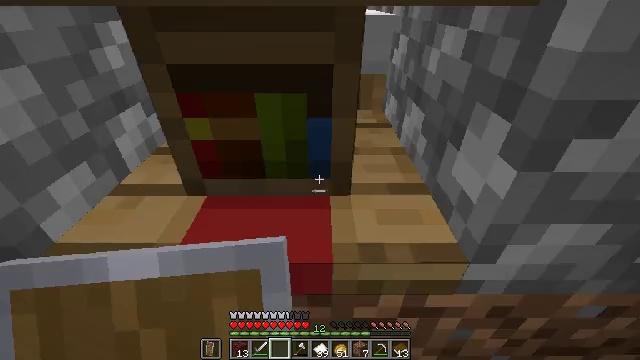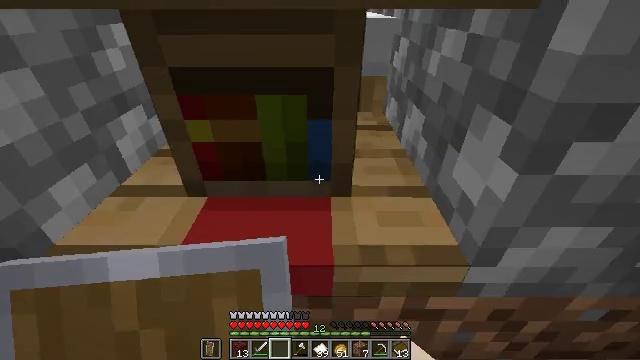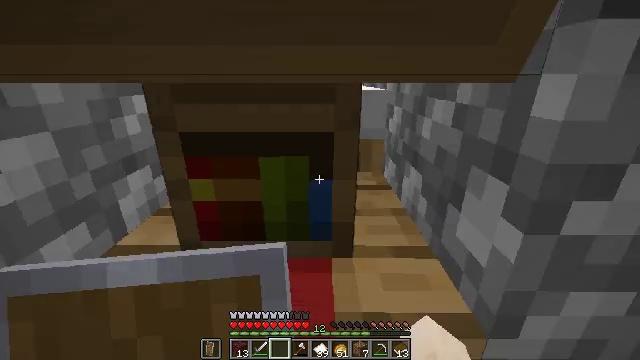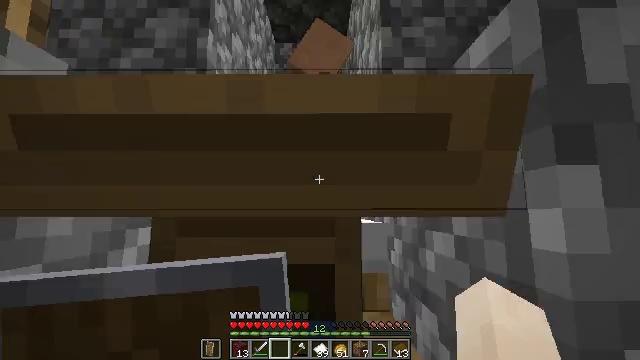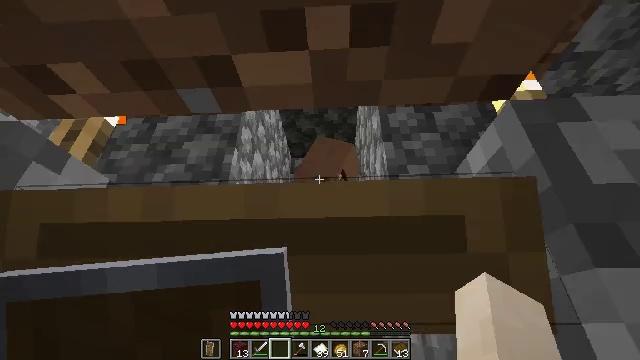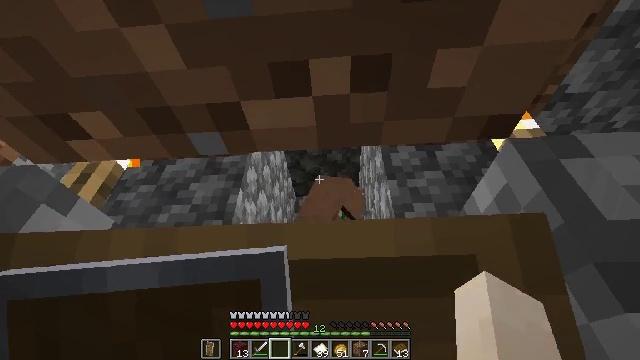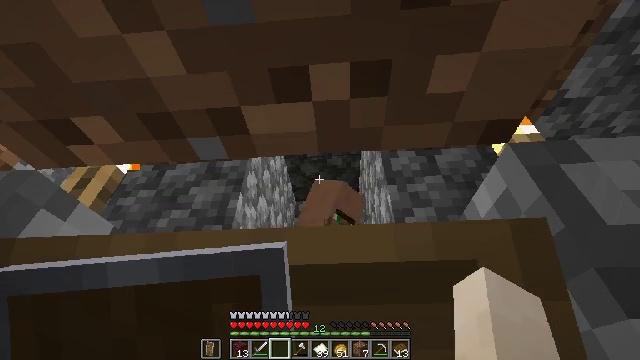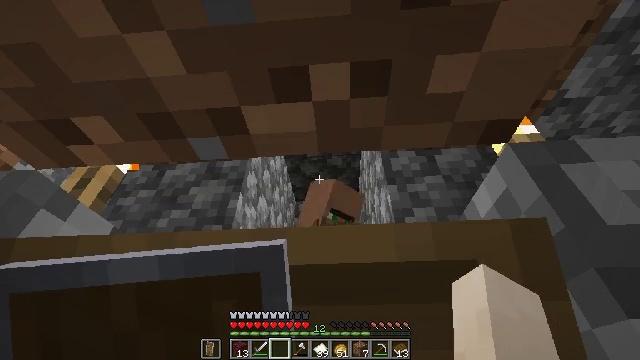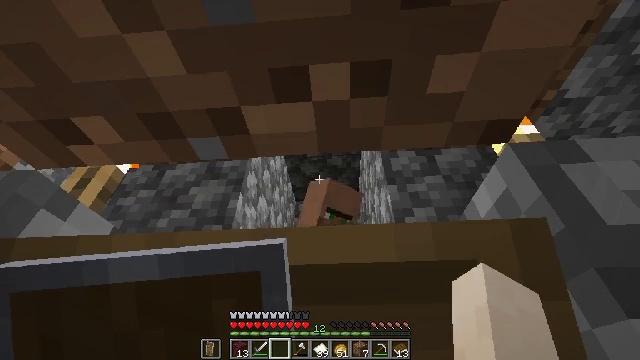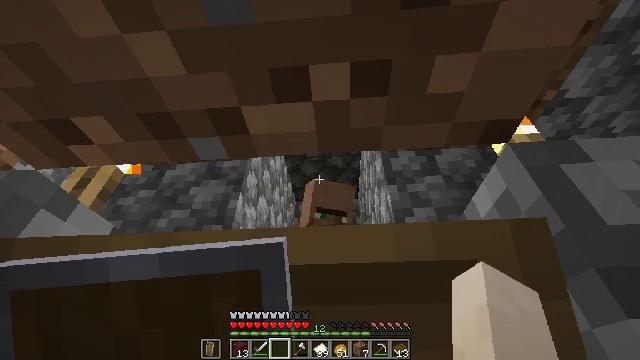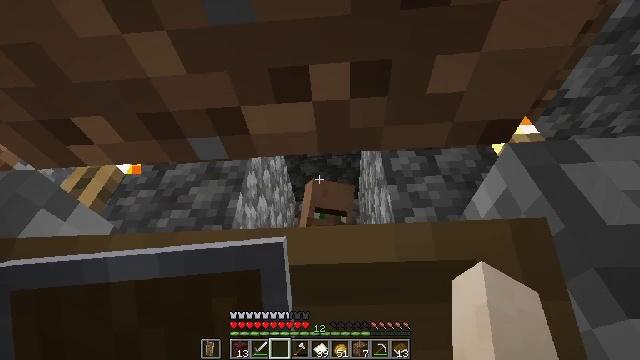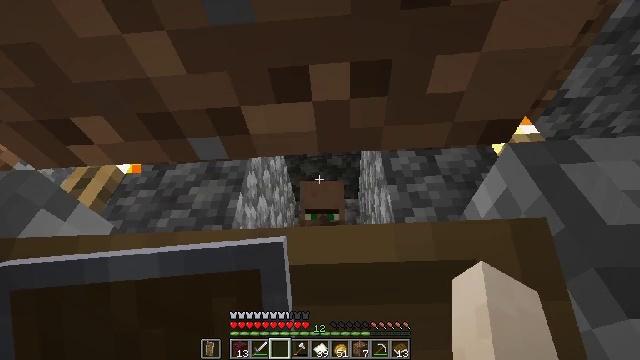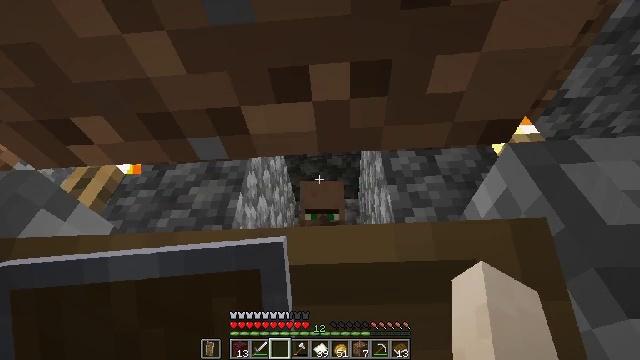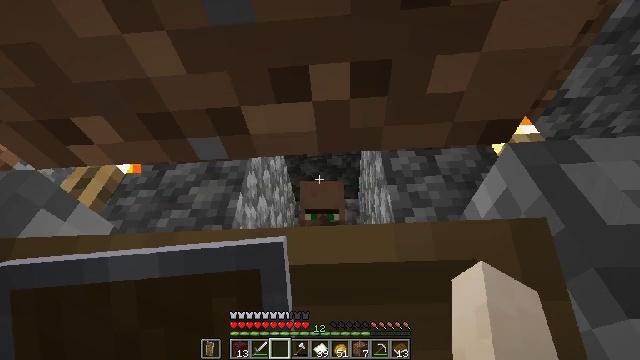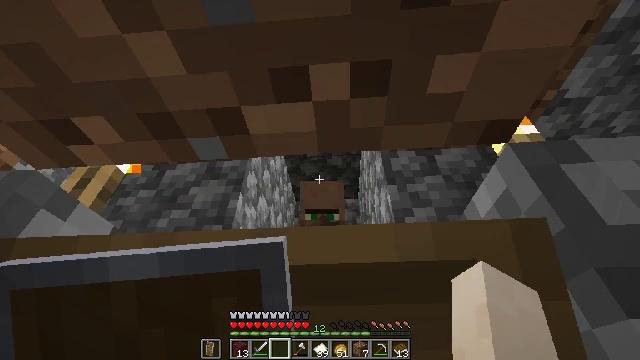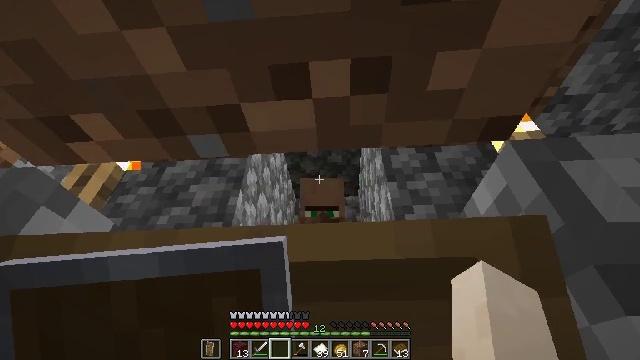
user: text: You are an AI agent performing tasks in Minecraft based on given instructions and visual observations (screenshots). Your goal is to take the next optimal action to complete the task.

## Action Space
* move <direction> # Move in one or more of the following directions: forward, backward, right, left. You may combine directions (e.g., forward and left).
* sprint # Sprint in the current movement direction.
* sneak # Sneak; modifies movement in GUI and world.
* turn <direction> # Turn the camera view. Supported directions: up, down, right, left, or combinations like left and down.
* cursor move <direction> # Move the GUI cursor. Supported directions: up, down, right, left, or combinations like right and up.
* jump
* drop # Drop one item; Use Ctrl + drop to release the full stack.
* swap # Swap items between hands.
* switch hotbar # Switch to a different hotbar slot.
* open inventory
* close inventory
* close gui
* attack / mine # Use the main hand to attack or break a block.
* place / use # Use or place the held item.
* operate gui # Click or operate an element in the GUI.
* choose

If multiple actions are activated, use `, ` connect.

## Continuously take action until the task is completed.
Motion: motion action
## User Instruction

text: Destroy the lectern to reuse it.
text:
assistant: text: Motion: no_op
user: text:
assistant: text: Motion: turn up
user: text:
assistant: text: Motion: turn up
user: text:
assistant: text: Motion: turn left and up
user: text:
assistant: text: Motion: turn left and up
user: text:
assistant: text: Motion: turn up
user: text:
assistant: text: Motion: no_op
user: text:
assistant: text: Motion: no_op
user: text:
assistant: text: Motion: no_op
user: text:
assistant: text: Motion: no_op
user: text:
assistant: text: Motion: no_op
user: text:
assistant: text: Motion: no_op
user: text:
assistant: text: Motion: no_op
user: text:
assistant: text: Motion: no_op
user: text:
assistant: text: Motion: no_op
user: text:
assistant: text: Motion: no_op
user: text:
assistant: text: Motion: turn down
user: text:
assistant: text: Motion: no_op
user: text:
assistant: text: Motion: no_op
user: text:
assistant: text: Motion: no_op
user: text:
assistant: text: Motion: no_op
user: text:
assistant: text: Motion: no_op
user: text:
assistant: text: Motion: no_op
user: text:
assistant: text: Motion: no_op
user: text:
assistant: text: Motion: no_op
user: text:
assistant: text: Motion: no_op
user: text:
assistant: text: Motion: no_op
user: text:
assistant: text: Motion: no_op
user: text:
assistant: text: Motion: no_op
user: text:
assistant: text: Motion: no_op